Question: I have the following table with the test data set:
'''
CREATE TABLE 'test' (
'id' int(11) NOT NULL AUTO_INCREMENT,
'desc' varchar(20) DEFAULT NULL,
'amount' double DEFAULT NULL,
PRIMARY KEY ('id')
) ENGINE=InnoDB AUTO_INCREMENT=10 DEFAULT CHARSET=utf8
insert into 'test' ('id', 'desc', 'amount') values('5',NULL,'847.3');
insert into 'test' ('id', 'desc', 'amount') values('6',NULL,'-847');
insert into 'test' ('id', 'desc', 'amount') values('7',NULL,'847.3');
insert into 'test' ('id', 'desc', 'amount') values('8',NULL,'-847');
insert into 'test' ('id', 'desc', 'amount') values('9',NULL,'847.4');
'''
So the table looks like:

Now my problem is that when I use:
'''
SELECT SUM(amount) FROM test;
'''
I get the following results '847.9999999999999' instead of the expected '848'.
Any ideas why I dont get the decimals rounded?
Update:
I am have tested this on 'MySQL Server: 5.5.17' (windows) and 'MySQL Server: 5.5.20' Centos
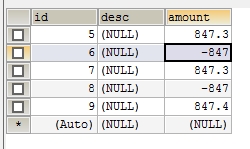
Answer: This is a problem inherent to the way <URL> are represented by a computer. Basically, some values in base 10, which can be written with a finite number of digits, cannot be represented in base 2.
Most of the time, such approximations go unnoticed, because you only display a small number of decimal digits. But when you start adding and multiplying these approximate values, the error accumulates up to a point where it becomes noticeable.
This is why the <URL> type exists. It essentially represents a decimal value as an integer, divided or multiplied by a power of 10. With such a representation, no approximation is ever made.